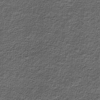
Label: not_dusty